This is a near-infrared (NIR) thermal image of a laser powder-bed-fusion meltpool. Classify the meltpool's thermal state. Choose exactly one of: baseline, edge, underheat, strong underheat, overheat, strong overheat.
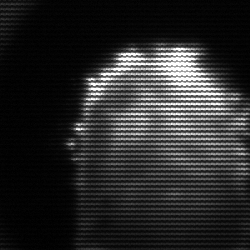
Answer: baseline